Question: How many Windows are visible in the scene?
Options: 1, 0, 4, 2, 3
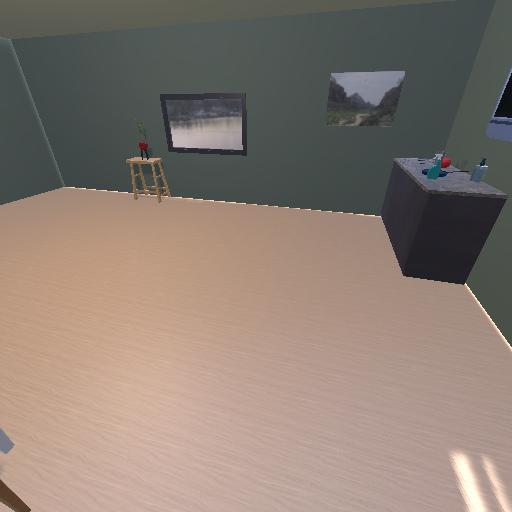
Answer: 1